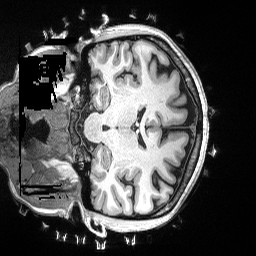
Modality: T1w
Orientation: coronal
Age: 27
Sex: female
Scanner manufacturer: siemens
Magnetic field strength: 3 T
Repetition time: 2.53 s
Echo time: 0.00169 s